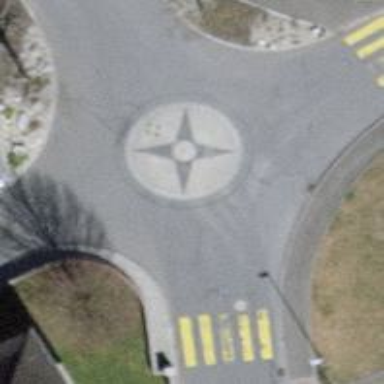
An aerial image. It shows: Mini-roundabout at junction with roundabout.